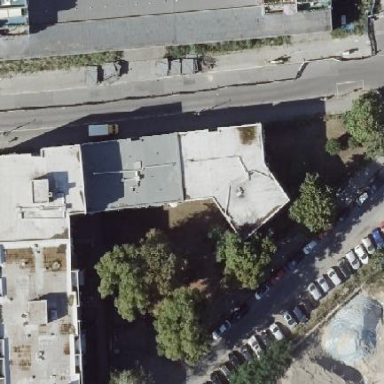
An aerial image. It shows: Apartment building with flat roof.